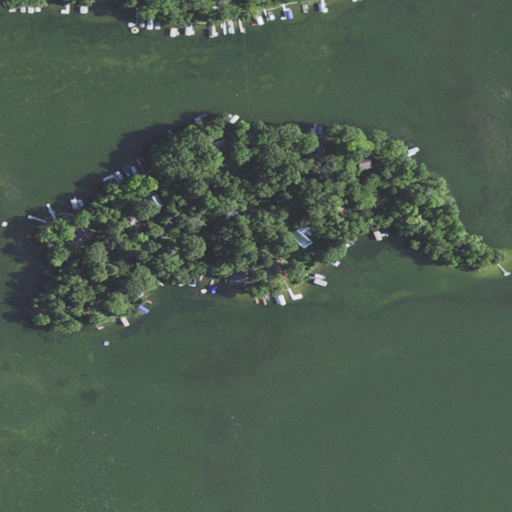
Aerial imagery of island in Wisconsin named McDowell Island containing open water, woody wetlands, open development, herbaceous wetlands, low intensity development, and high intensity development